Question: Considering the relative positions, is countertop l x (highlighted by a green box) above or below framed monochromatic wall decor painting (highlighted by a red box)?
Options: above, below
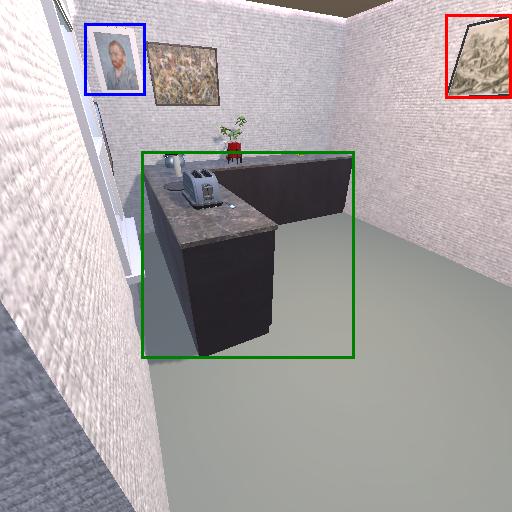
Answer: above